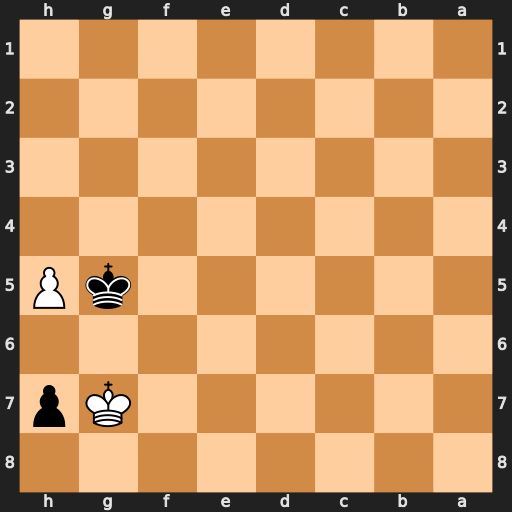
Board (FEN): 8/6Kp/8/6kP/8/8/8/8
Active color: b
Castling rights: -
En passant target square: -
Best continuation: h6 Kf7 Kxh5 Kf6 Kg4